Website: walmart
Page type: review-order
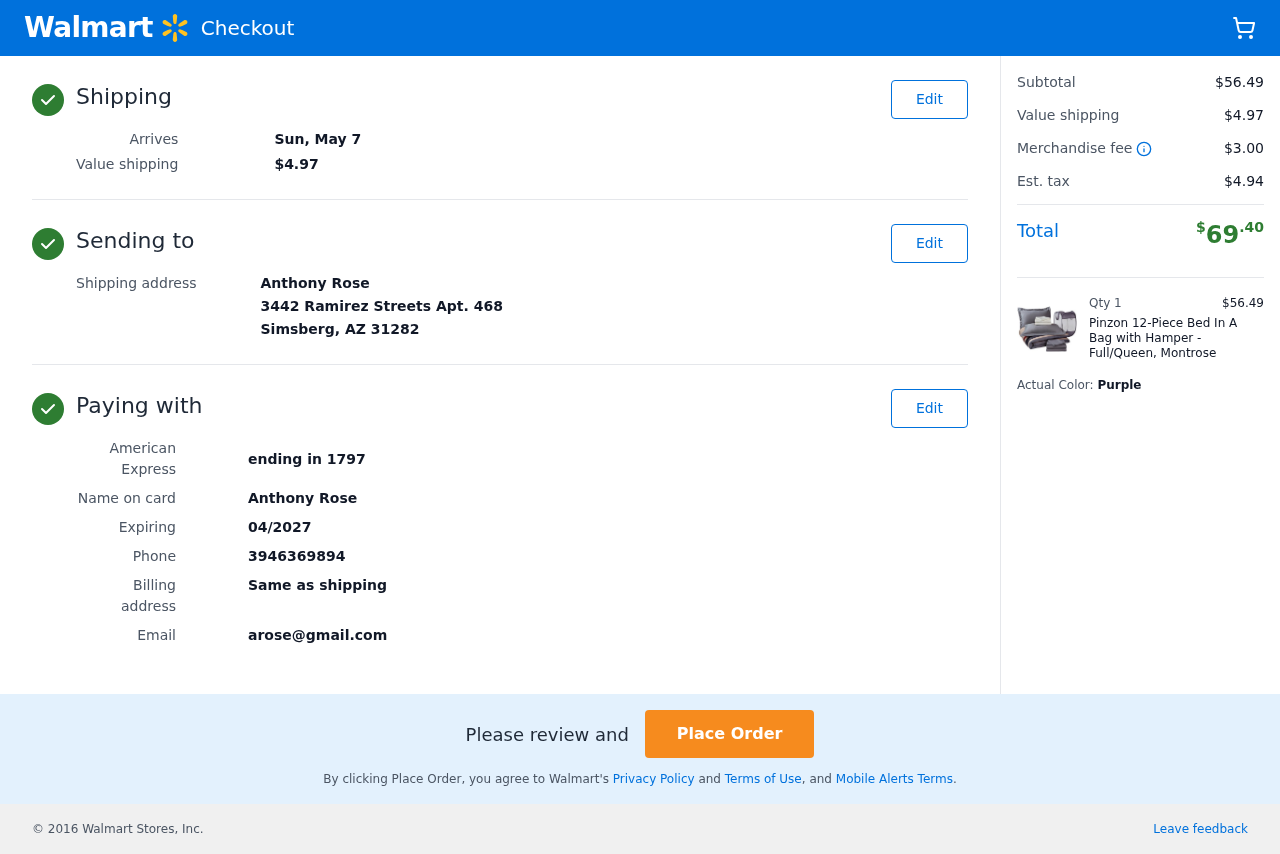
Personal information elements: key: PII_CARD_LAST4
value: ending in 1797
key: PII_CARD_TYPE
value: American Express
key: PII_CITY_STATE_ZIP
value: Simsberg, AZ 31282
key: PII_EMAIL
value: arose@gmail.com
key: PII_FULLNAME
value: Anthony Rose
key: PII_PHONE
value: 3946369894
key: PII_STREET
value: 3442 Ramirez Streets Apt. 468
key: PII_FULLNAME2
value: Anthony Rose
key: PII_CARD_EXPIRY
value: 04/2027
Product elements: key: PRODUCT1_NAME
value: Pinzon 12-Piece Bed In A Bag with Hamper - Full/Queen, Montrose
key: PRODUCT1_PRICE
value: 56.49
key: PRODUCT1_QUANTITY
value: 1
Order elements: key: ORDER_DELIVERY_DATE
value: Sun, May 7
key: ORDER_SHIPPING_COST
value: $4.97
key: ORDER_SUBTOTAL
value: $56.49
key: ORDER_MERCHANDISE_FEE
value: $3.00
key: ORDER_TAX
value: $4.94
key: ORDER_TOTAL
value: $69.40